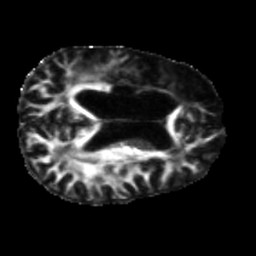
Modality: FA
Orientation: axial
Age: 56
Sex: male
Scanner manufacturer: siemens
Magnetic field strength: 3 T
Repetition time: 5.25 s
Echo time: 0.08 s